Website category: university
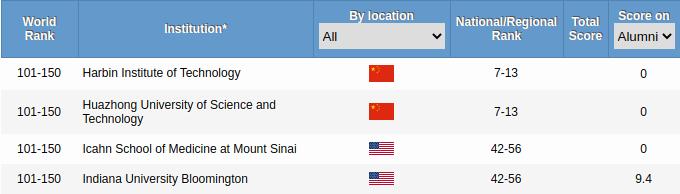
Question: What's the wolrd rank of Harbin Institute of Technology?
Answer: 101-150

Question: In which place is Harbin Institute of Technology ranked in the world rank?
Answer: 101-150

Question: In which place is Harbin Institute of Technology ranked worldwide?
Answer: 101-150

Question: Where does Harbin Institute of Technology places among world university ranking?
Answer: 101-150

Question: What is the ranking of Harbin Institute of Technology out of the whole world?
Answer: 101-150

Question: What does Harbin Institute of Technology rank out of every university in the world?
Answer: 101-150

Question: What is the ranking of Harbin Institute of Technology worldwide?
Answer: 101-150

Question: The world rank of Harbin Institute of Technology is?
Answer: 101-150

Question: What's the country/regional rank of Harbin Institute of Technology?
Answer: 7-13

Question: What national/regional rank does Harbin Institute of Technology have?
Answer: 7-13

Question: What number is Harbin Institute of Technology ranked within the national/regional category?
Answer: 7-13

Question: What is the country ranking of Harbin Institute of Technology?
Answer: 7-13

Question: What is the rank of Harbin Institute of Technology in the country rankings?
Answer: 7-13

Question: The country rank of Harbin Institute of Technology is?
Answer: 7-13

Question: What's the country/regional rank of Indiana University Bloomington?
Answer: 42-56

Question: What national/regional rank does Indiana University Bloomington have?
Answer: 42-56

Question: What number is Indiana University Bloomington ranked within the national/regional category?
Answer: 42-56

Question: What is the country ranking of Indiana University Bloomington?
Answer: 42-56

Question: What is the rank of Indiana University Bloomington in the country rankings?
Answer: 42-56

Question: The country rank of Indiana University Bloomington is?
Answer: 42-56

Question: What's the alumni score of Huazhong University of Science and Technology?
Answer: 0

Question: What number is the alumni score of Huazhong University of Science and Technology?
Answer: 0

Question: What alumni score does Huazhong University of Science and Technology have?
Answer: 0

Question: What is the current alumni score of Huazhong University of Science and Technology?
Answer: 0

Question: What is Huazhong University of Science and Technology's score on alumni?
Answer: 0

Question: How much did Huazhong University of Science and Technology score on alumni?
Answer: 0

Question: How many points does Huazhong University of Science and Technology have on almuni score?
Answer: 0

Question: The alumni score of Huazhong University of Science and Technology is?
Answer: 0

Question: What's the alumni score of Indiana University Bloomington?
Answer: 9.4

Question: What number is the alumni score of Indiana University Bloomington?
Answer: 9.4

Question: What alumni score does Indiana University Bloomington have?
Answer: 9.4

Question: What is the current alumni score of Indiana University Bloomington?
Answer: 9.4

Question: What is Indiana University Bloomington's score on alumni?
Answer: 9.4

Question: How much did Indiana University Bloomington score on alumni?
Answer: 9.4

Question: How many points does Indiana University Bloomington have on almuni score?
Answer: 9.4

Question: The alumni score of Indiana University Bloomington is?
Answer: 9.4

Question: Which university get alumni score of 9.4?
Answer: Indiana University Bloomington

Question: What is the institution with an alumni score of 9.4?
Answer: Indiana University Bloomington

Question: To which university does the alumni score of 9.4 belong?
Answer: Indiana University Bloomington

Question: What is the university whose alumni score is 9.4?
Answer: Indiana University Bloomington

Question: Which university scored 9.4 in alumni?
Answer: Indiana University Bloomington